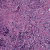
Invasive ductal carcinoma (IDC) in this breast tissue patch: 0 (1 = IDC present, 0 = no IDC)